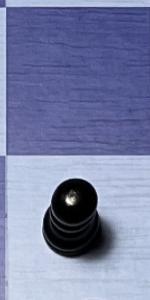
Label: Pawn_Black